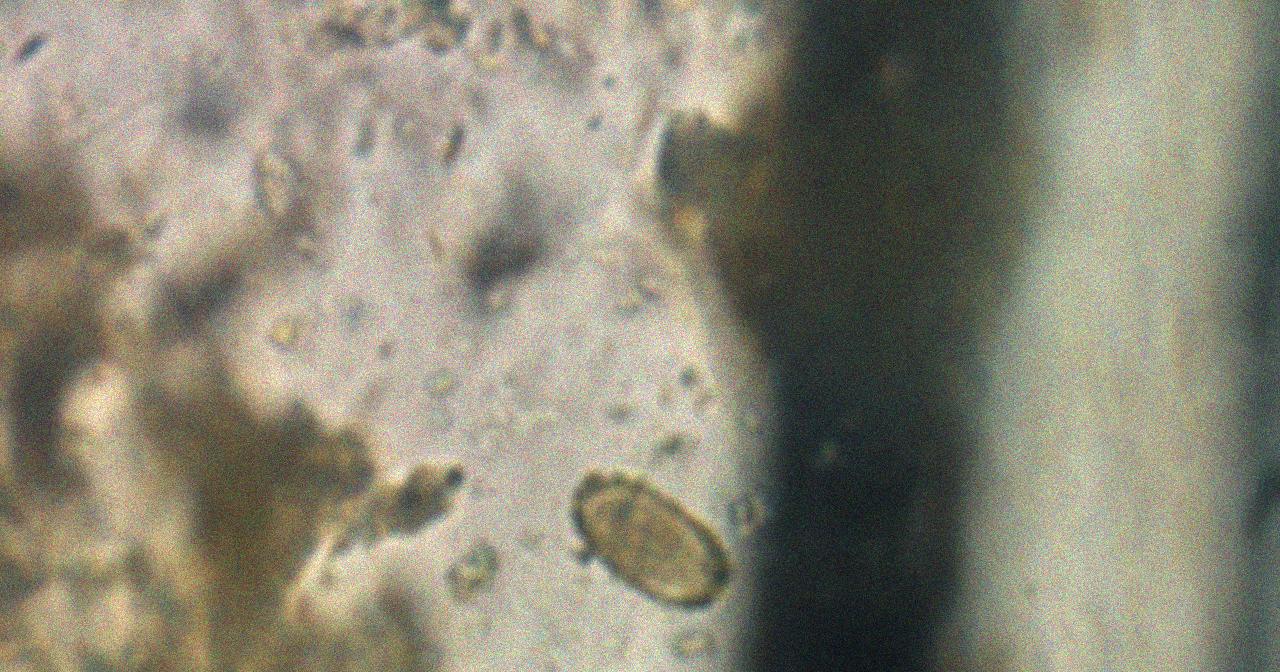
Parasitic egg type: Capillaria philippinensis